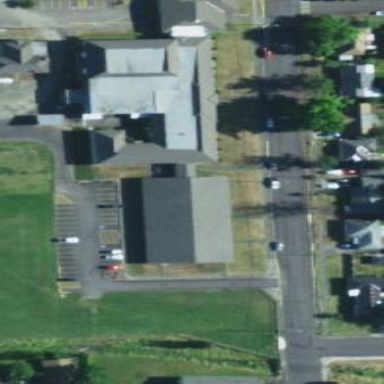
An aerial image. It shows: School building.